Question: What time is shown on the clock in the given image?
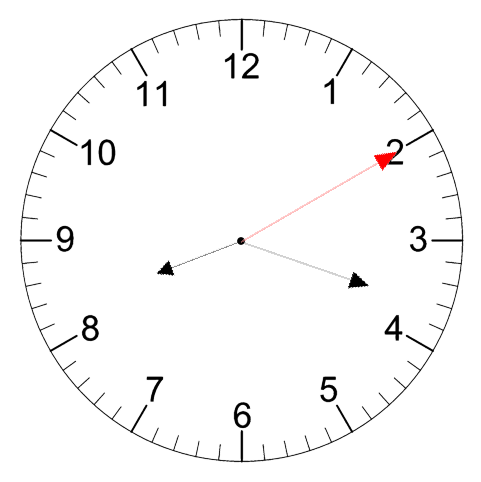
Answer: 08:18:10